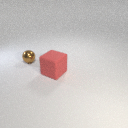
large red rubber cube in front of small brown metal sphere